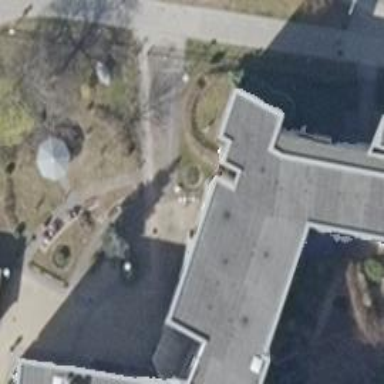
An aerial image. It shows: Nursing home.